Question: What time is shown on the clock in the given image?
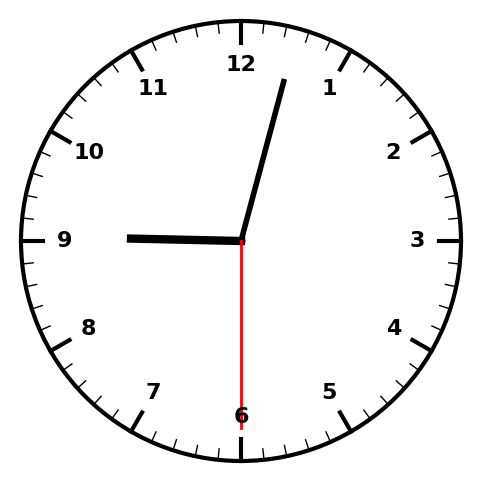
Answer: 09:02:30